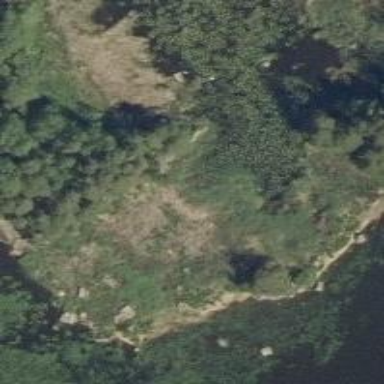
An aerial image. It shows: Marshy wetland area.